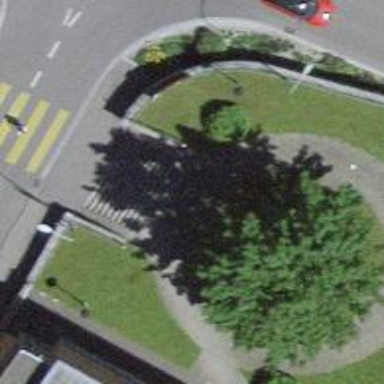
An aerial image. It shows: Concrete steps with ramp available for accessibility.